Question: I wanted to rewrite my simple game engine to run on Android and I am wondering how can I synchronize two running threads. Right now I have the following:

- - - - -
As the level is just a simple array, CanvasThread just iterates through the array and draws it on screen. And I have few questions regarding this:
- - I want to implement some kind of three way handshake between GameLoop and CanvasThread, something similar to:
1. GameLoop -> CanvasThread: please stop updating
2. Canvas -> GameLoop: ok, stopped
3. GameLoop -> CanvasThread: ok, you may resume.
What is the best way to do so? I am a total Java / Android newbie so my way of setting the engine is most probably not the best / optimal one. If you have any suggestions to the design, I will gladly appreciate them.
Thank you.
PS: If I had violated all best practices while creating the diagram above, please forgive me.
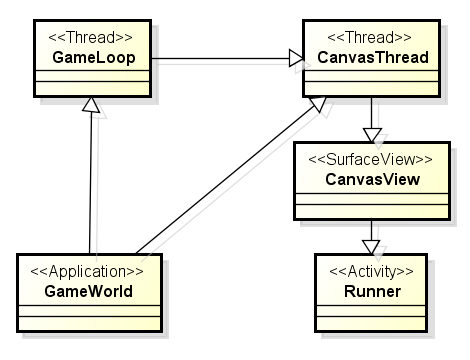
Answer: Android has an easy way to handle thread communication. You can use a Looper and a Handler to send messages, or complete Runnables, between the Threads.
Look at <URL> on mindtherobot.com for an introduction.
You can send an "empty" message to signal something, or supply some arguments. You can send the message immediately, or with some delay.
If you design your game loop by sending messages to itself, it would be easy to inject messages from other threads.